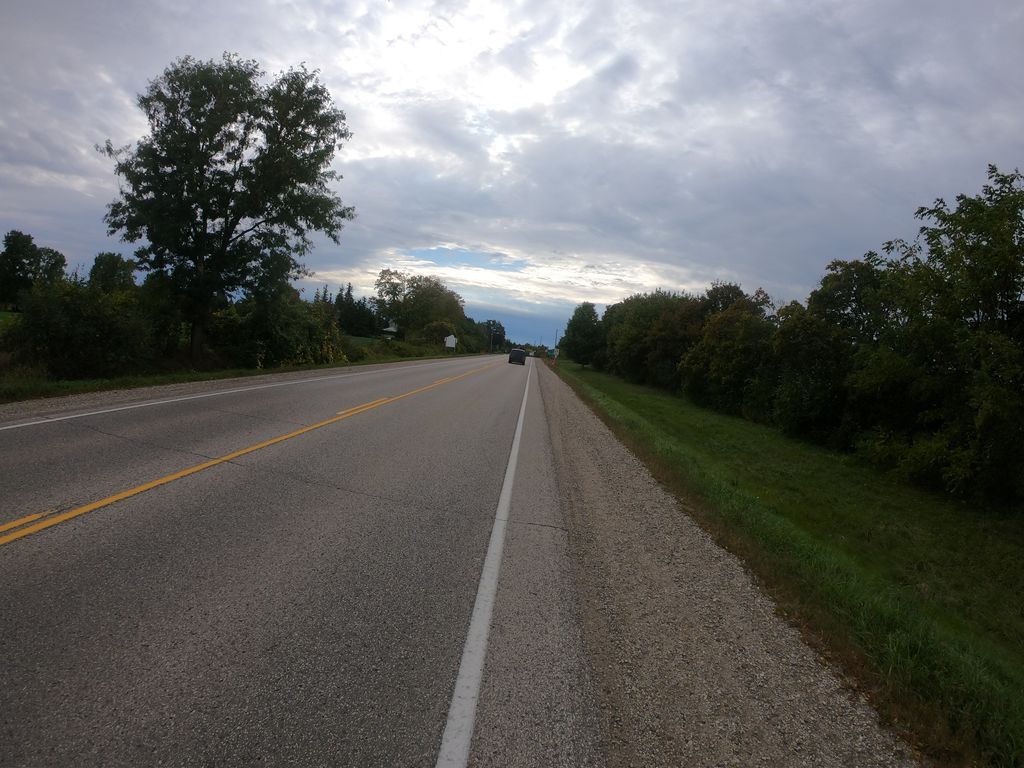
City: kitchener-waterloo